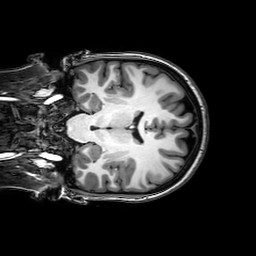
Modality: T1w
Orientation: coronal
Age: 21
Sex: female
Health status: healthy
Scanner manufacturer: philips
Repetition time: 0.008196 s
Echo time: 0.00375 s